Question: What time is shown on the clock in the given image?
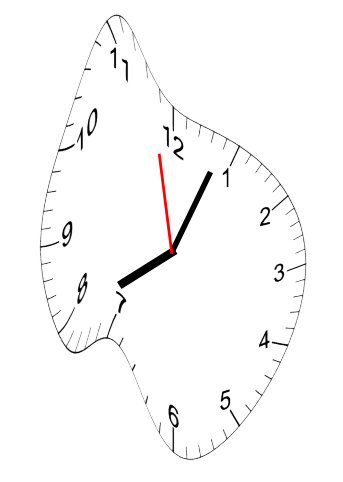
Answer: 08:03:58